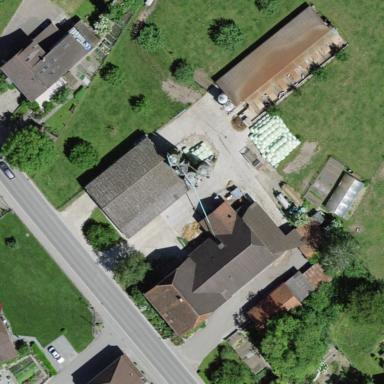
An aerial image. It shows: Farmyard area.